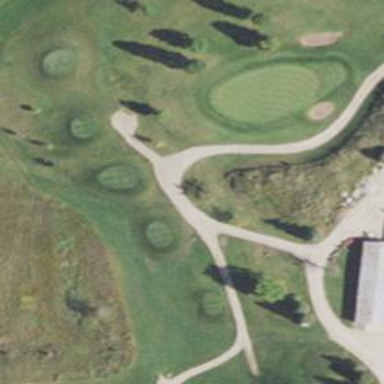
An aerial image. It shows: Pathway for golfing.